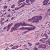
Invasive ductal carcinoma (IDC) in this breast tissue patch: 1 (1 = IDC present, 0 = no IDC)